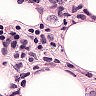
Metastatic tissue present: yes